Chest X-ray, AP view. Patient: 36 years old, sex F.
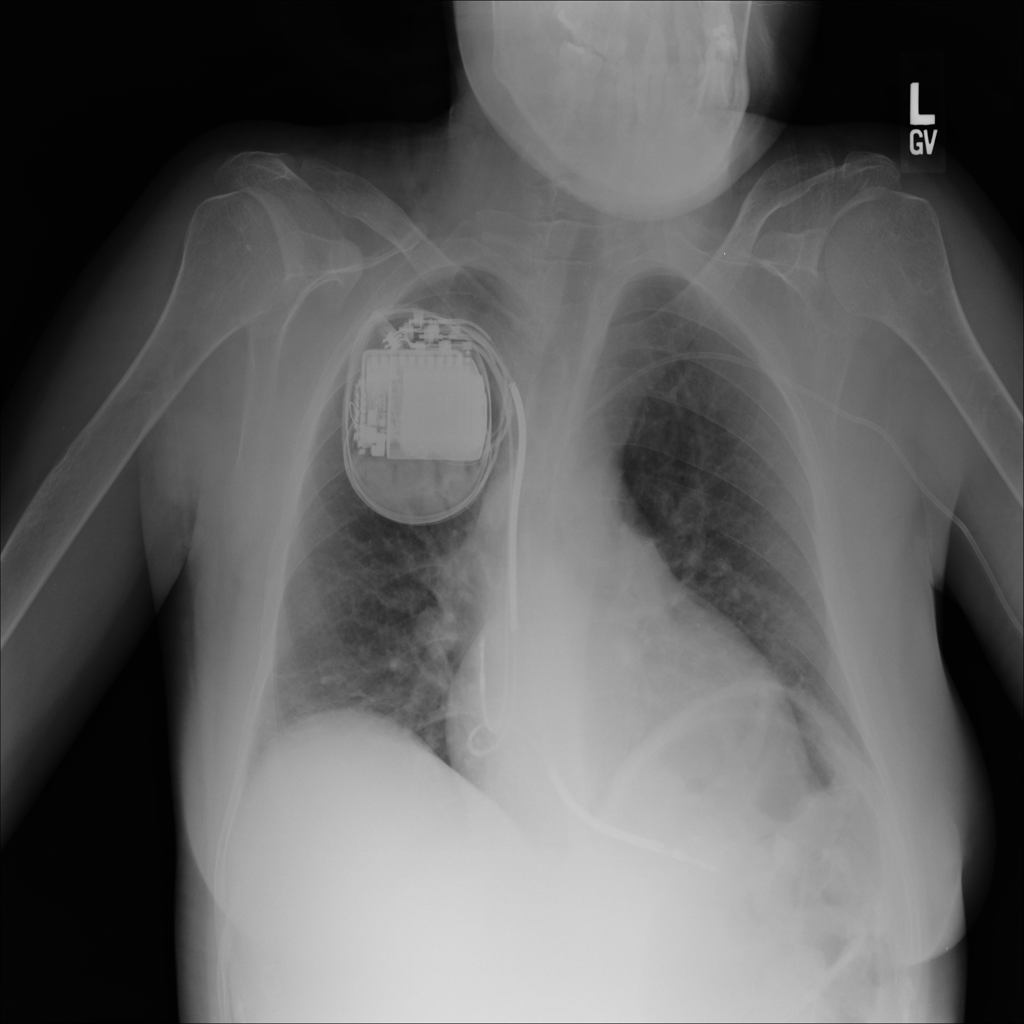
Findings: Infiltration